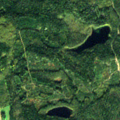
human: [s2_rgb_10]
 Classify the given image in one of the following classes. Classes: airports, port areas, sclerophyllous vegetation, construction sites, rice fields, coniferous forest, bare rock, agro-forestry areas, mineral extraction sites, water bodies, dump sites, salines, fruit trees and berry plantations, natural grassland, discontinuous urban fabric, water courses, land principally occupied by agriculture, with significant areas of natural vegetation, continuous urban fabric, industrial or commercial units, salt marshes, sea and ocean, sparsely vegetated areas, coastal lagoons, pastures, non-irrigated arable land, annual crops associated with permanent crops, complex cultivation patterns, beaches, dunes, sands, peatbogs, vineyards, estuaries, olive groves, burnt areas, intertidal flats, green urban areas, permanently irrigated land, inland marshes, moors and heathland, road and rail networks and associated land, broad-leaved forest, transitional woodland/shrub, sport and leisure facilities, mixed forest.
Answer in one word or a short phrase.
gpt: non-irrigated arable land, coniferous forest, mixed forest